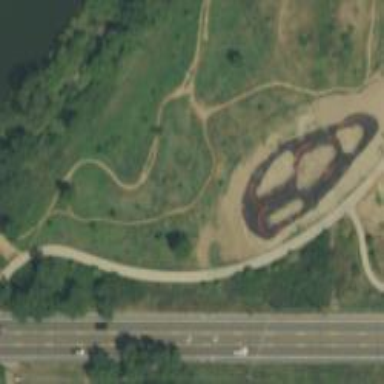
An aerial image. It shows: Cycling track which is designated as cycleway. It is suitable for cycling as form of leisure and sport.